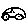
Label: car